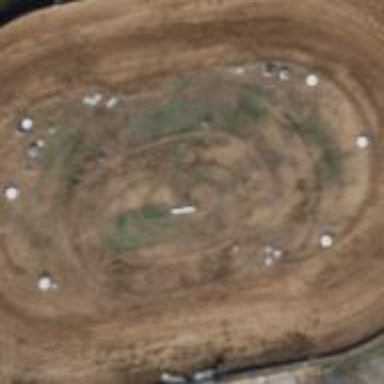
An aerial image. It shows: Unpaved raceway designed for motor sports.